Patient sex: M
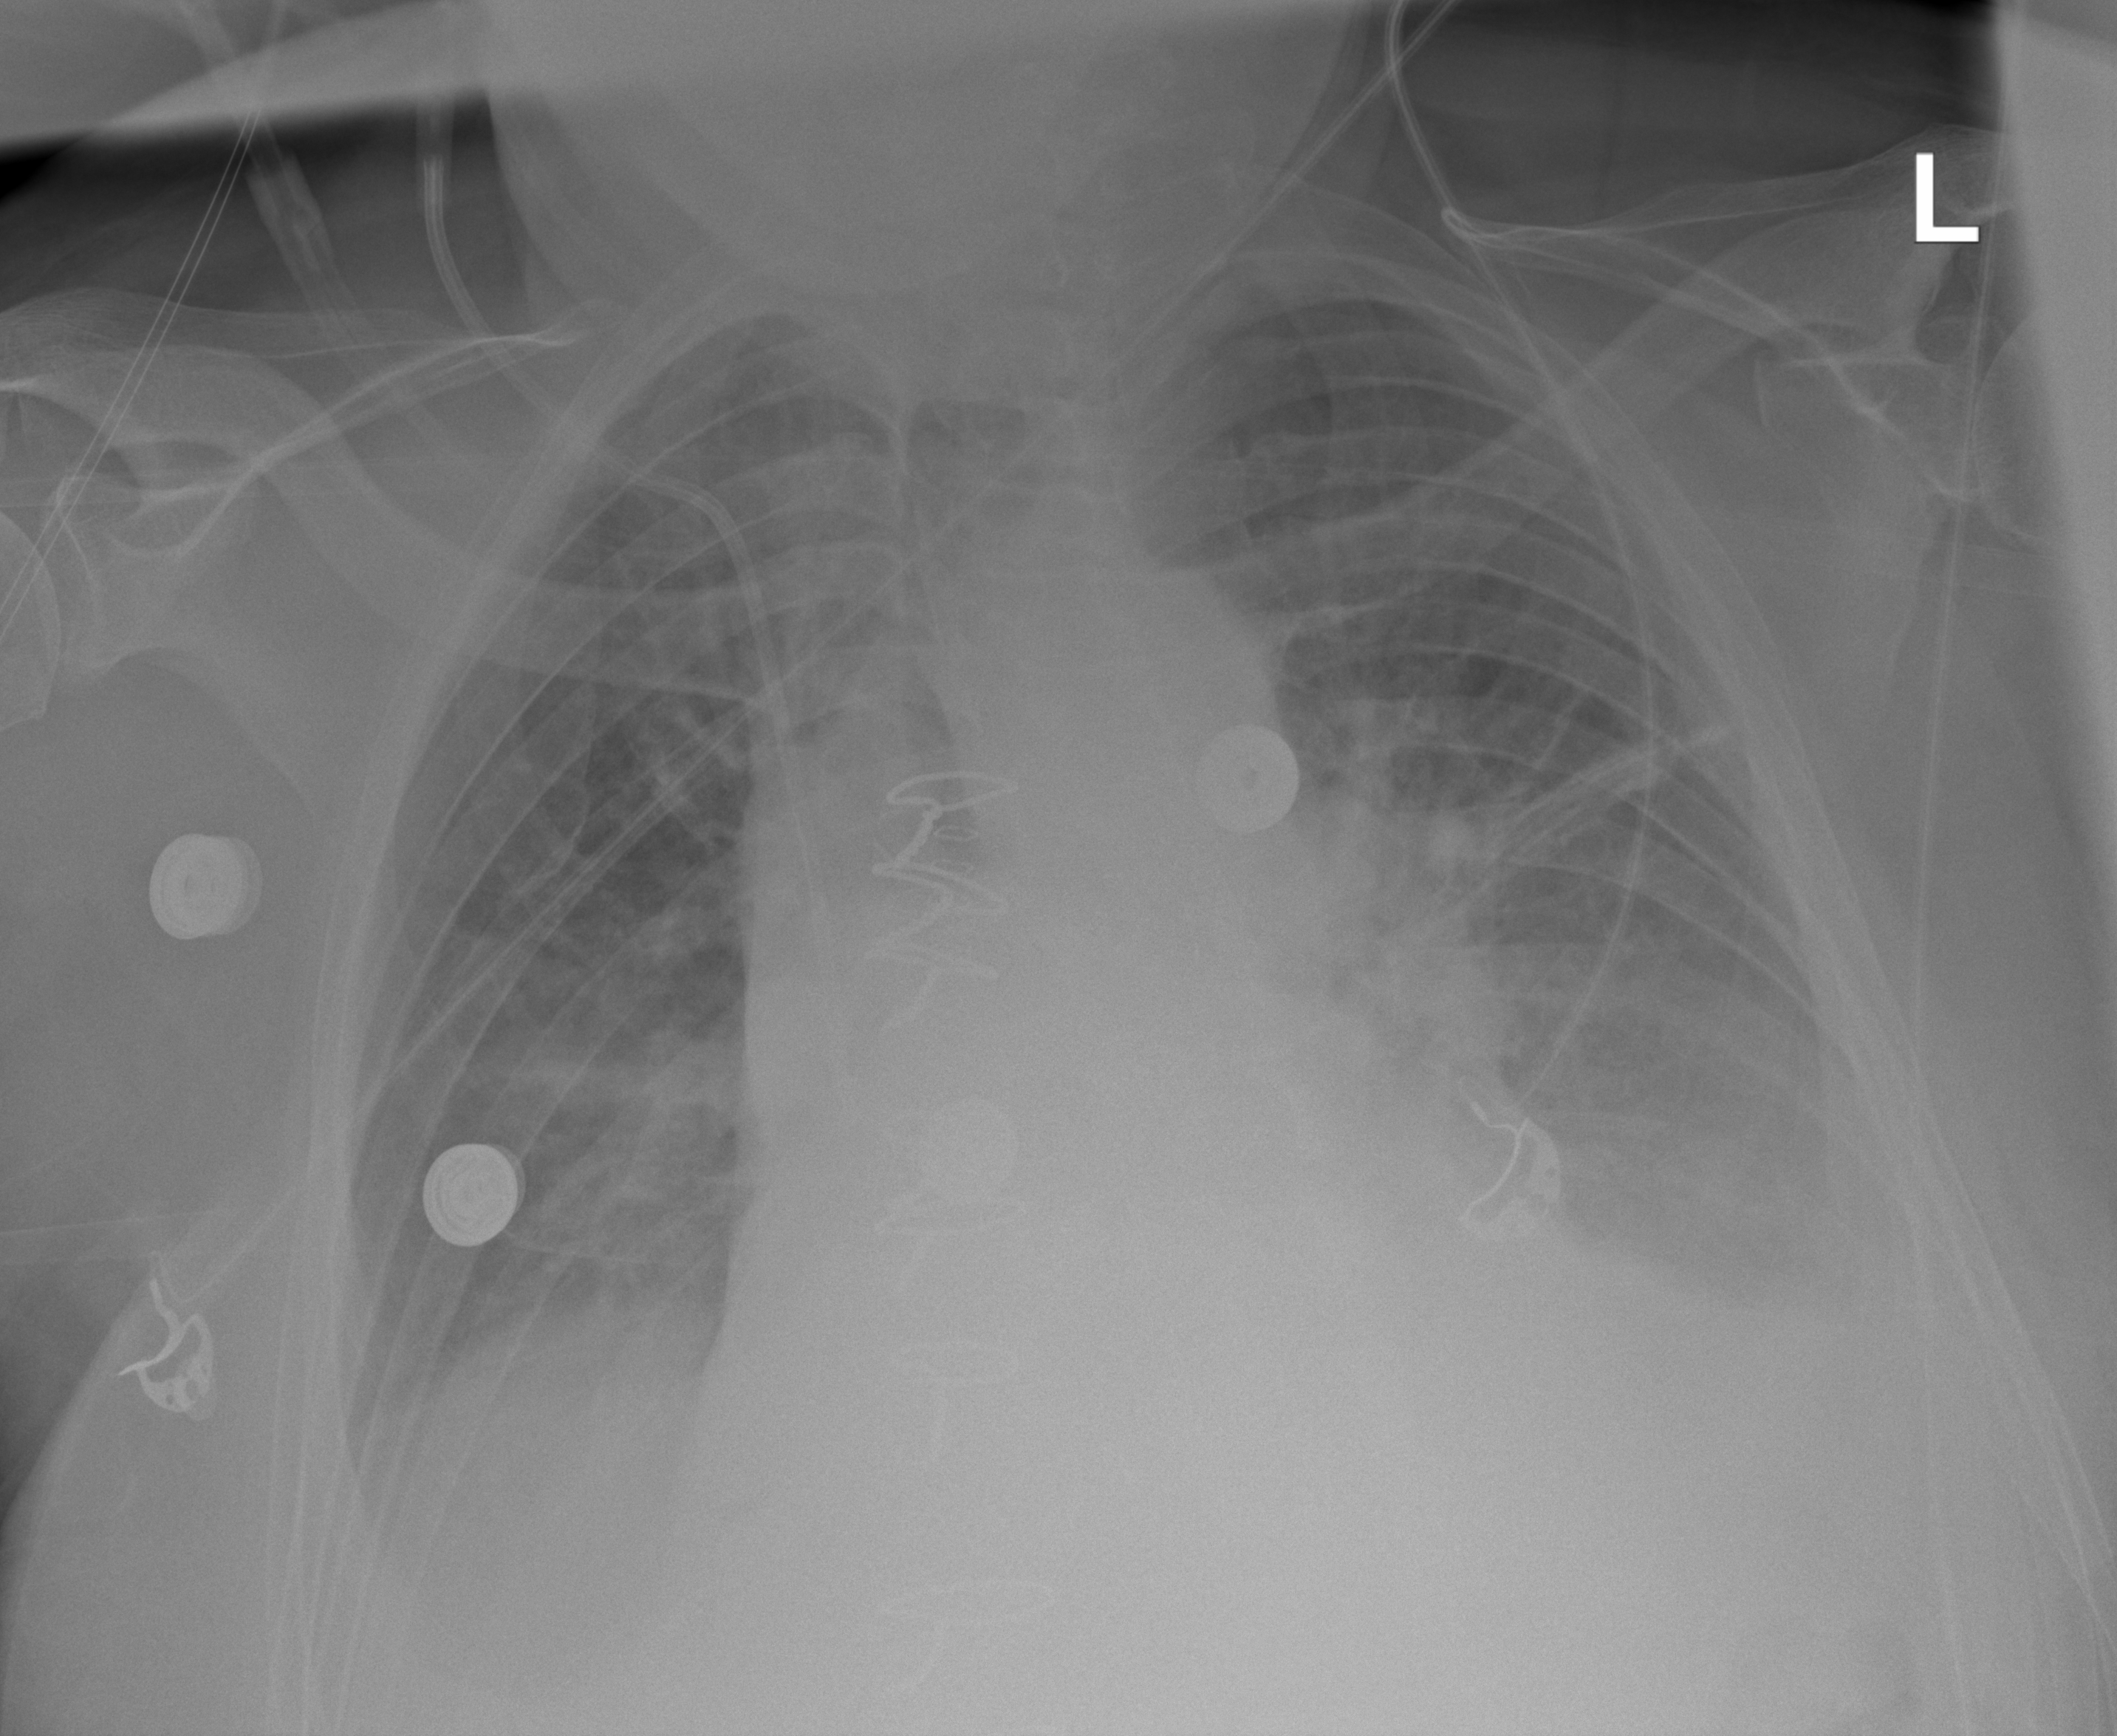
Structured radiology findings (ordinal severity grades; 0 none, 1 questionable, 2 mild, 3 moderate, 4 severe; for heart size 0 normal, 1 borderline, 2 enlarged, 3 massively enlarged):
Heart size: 2
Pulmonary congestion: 0
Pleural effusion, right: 2
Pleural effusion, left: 3
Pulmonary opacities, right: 0
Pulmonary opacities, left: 0
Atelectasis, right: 2
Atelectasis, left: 2